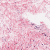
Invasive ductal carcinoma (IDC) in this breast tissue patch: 0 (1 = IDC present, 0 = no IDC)